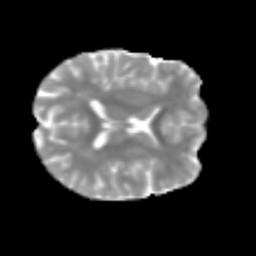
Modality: MD
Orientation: axial
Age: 20
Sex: female
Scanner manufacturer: siemens
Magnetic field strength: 3 T
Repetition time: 2.3 s
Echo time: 0.085 s